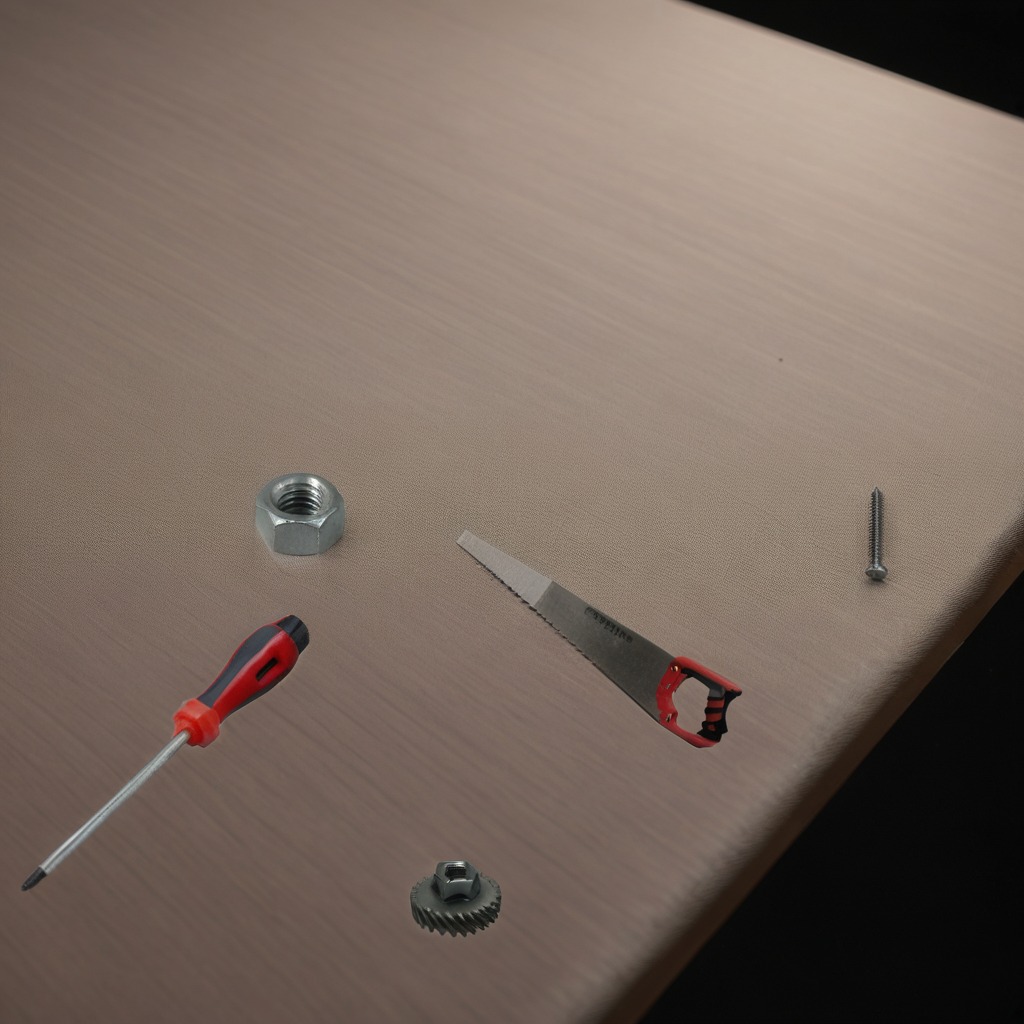
A metal gear with teeth, a metal machine screw, a handheld metal saw, a screwdriver, and a metal nut are lying on the wooden table.